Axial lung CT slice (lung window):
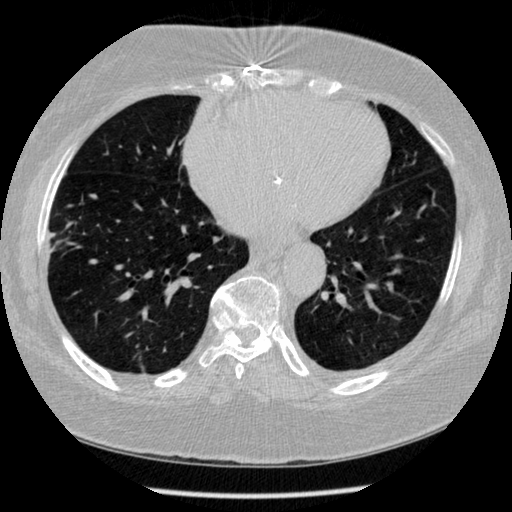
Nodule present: no